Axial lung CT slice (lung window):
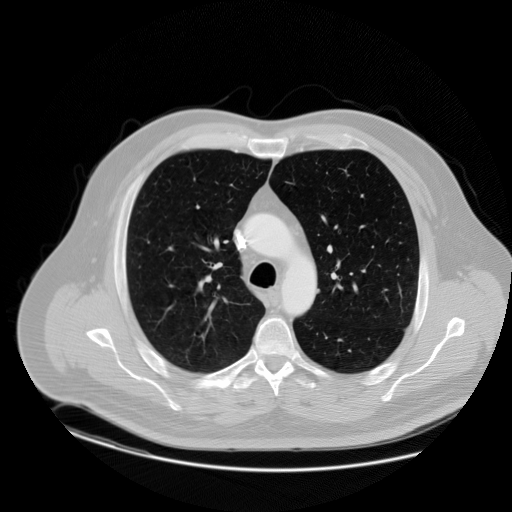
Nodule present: no